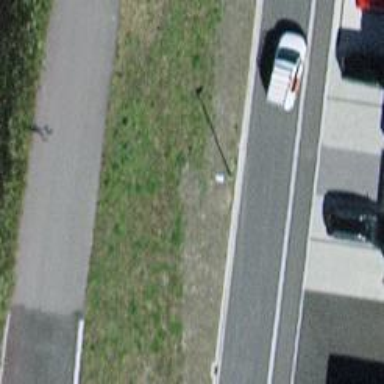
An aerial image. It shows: Traffic monitoring system is in place.